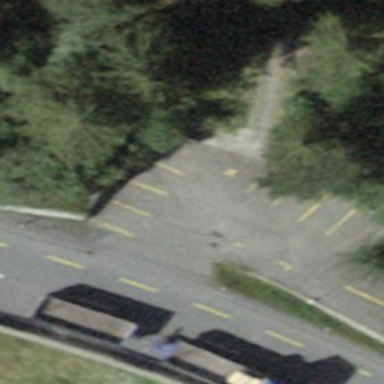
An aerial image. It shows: Parking area with surface.